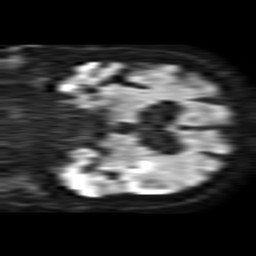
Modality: TRACE
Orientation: coronal
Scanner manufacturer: philips
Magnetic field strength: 1.5 T
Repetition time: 3.403 s
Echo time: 0.06922 s